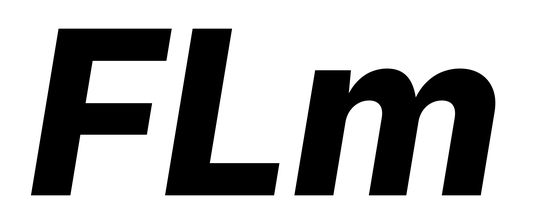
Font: Inter-Italic_ExtraBold_Italic